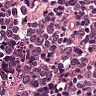
Metastatic tissue present: no